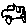
Label: car